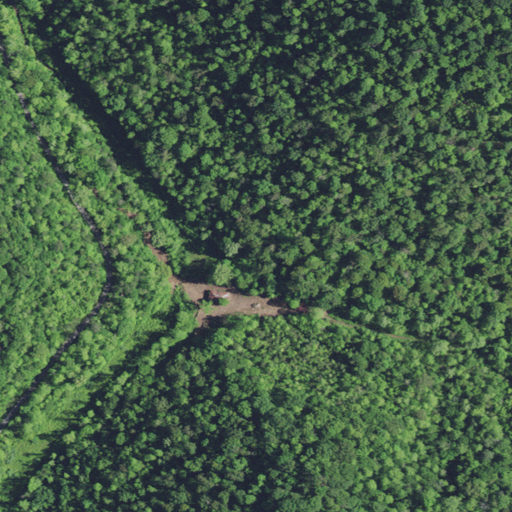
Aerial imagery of valley in Kentucky named Bug Hollow containing deciduous forest, open development, and mixed forest